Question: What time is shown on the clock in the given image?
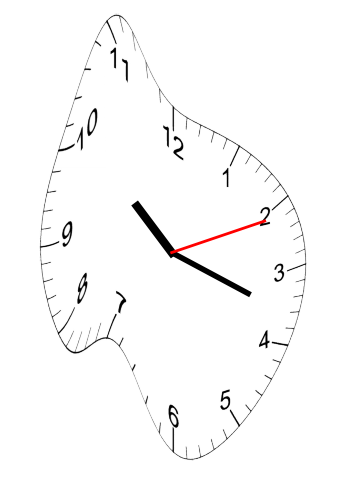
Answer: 10:18:11